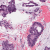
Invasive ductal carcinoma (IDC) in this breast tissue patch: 1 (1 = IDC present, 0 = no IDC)